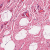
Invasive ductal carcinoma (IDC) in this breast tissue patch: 0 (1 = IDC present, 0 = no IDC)